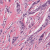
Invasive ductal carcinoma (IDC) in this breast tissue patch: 1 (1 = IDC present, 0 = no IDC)